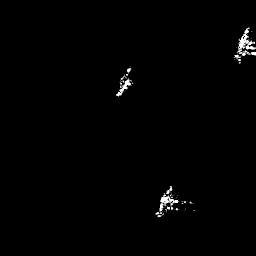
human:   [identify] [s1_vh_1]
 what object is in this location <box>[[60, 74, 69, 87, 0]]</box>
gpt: <ref>1 medium ship at the bottom</ref>